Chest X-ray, AP view. Patient: 48 years old, sex F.
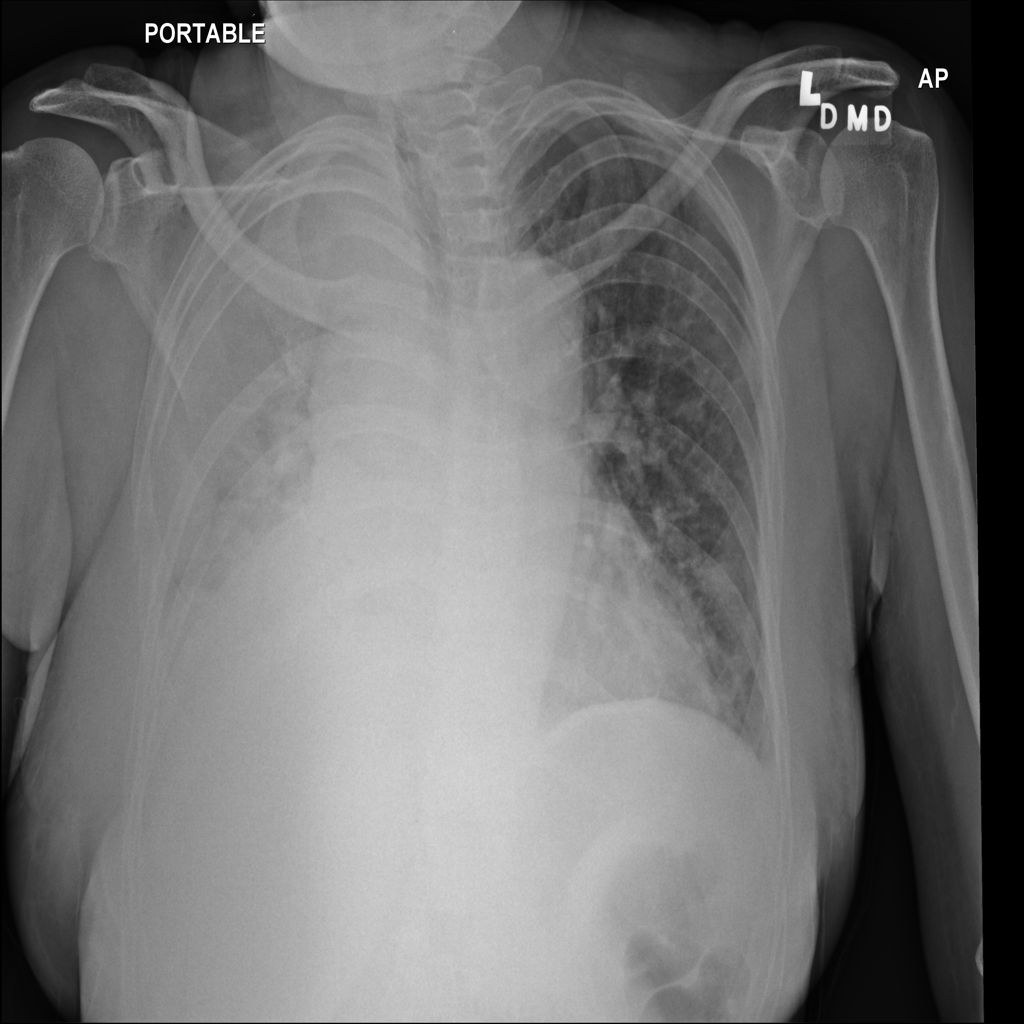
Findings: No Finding